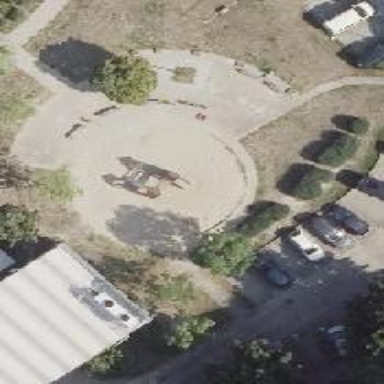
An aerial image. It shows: Playground area for leisure activities on the land.